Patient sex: M
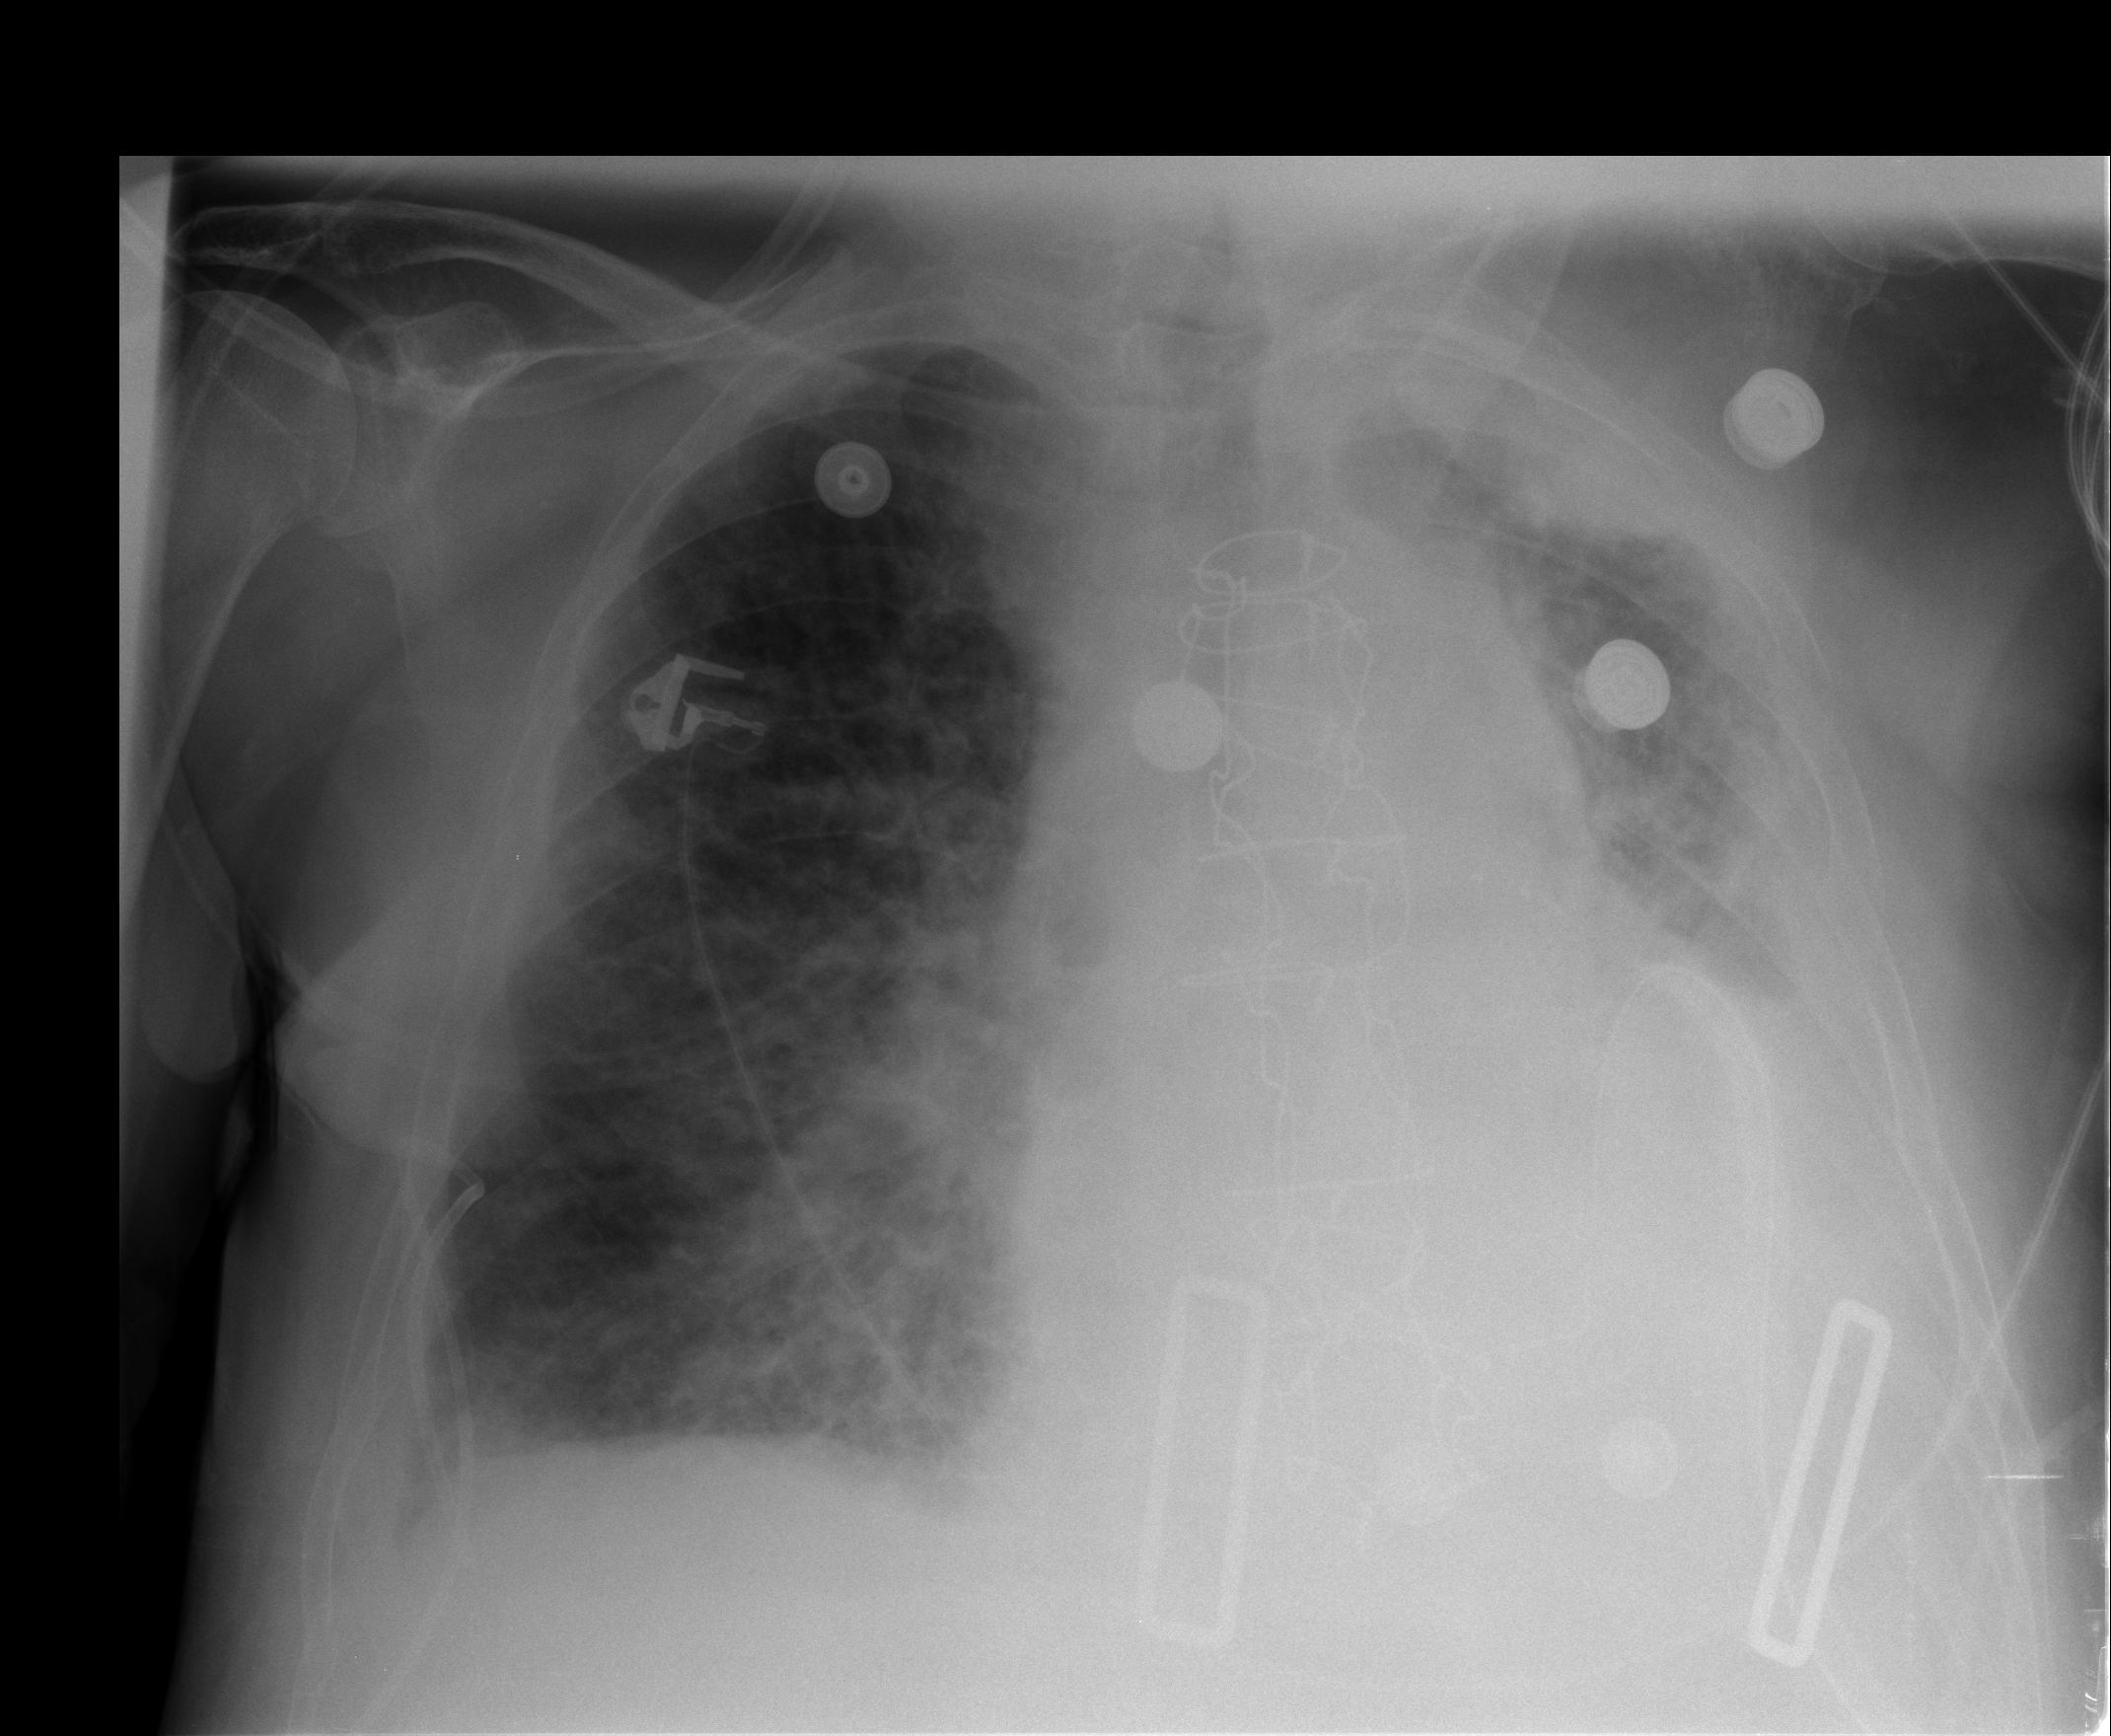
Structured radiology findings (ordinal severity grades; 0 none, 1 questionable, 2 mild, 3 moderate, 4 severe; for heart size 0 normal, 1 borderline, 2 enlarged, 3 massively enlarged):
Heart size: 2
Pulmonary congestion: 3
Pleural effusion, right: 0
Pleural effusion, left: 3
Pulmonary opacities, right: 2
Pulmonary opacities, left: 2
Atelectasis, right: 2
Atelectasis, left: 3